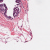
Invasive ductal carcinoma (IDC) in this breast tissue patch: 0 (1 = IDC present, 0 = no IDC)